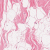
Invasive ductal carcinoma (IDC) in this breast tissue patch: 0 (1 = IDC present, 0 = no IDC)